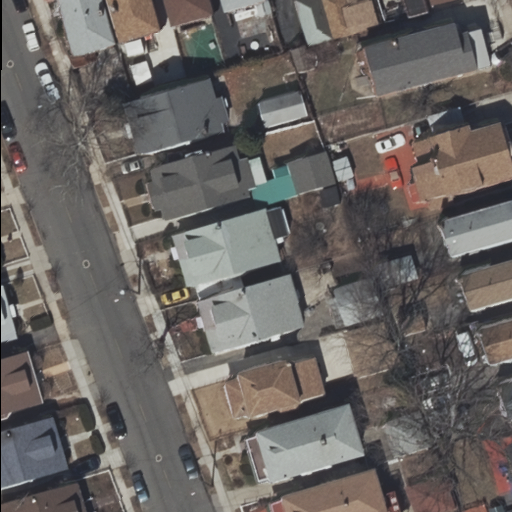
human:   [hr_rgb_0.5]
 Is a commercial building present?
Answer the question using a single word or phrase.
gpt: no

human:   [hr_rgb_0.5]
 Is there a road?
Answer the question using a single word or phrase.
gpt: yes

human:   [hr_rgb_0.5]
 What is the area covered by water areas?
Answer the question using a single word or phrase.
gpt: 0m2

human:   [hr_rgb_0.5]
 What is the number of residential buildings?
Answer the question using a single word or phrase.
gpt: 36

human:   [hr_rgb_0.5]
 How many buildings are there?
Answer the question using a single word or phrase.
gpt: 36

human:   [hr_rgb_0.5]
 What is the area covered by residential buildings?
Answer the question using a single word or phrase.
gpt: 3037m2

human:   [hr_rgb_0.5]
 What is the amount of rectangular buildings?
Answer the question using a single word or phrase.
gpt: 30

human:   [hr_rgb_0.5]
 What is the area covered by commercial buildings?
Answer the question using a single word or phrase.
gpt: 0m2

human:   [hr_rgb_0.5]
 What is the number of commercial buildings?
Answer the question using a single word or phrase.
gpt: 0

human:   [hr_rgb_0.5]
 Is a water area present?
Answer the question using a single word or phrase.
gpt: no

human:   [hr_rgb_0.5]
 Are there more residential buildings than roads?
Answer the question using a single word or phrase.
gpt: yes

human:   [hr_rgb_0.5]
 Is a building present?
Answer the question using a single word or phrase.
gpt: yes

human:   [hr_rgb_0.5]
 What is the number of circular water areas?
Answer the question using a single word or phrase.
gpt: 0

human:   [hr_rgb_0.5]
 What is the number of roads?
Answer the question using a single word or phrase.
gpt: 1

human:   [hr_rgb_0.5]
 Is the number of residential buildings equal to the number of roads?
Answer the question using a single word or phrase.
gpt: no

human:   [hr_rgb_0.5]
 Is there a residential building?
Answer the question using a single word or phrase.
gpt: yes

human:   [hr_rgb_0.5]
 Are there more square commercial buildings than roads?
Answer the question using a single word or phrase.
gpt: no

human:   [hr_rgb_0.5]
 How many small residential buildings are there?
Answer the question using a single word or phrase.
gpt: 26

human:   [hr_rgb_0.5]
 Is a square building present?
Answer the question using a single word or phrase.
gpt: no

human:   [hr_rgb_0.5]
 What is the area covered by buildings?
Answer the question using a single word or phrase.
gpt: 3037m2

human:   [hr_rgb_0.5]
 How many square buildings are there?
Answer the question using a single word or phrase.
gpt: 0

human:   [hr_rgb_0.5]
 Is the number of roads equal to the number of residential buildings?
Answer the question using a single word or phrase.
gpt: no

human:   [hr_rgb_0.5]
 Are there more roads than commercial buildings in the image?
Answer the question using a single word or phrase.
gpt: yes

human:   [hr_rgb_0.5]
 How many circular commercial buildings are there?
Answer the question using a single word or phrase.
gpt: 0

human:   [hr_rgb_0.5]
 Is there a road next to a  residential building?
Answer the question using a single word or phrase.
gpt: yes

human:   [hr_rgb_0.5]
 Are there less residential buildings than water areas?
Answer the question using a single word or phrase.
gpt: no

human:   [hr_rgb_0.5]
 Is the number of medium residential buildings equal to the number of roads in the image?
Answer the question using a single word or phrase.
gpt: no

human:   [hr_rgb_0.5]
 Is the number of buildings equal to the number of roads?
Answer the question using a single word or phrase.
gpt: no

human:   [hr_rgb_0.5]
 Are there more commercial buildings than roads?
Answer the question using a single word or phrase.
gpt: no

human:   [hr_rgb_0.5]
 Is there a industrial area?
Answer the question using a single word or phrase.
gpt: no

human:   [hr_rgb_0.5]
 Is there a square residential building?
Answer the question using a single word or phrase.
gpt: no

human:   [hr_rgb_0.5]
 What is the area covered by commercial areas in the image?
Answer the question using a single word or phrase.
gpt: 0m2

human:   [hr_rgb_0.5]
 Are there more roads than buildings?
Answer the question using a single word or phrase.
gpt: no

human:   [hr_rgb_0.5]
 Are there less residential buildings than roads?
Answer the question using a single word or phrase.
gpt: no

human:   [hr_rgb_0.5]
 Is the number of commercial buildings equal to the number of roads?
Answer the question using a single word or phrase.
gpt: no

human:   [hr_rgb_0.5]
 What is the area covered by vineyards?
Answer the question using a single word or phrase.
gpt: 0m2

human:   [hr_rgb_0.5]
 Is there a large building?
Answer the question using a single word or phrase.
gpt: no

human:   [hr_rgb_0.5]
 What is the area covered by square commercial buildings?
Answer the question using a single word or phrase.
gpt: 0m2

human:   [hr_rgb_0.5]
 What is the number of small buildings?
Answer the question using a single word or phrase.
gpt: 26

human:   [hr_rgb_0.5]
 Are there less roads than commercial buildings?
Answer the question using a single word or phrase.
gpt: no

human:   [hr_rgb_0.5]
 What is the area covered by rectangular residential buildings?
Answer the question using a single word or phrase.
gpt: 1782m2

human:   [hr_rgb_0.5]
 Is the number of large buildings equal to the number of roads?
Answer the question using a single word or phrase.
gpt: no

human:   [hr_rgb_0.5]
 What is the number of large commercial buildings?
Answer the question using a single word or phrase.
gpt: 0

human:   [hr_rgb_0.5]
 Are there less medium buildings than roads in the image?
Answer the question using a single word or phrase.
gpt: no

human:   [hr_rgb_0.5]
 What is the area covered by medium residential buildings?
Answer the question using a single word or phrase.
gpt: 1877m2

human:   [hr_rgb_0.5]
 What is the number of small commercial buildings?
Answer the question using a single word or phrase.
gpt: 0

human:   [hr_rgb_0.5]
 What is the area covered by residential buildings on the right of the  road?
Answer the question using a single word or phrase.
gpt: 2668m2

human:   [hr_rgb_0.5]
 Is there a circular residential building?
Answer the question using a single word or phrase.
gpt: no

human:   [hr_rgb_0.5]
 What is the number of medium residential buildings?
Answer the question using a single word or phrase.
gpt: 10

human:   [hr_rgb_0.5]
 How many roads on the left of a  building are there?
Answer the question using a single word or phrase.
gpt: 1

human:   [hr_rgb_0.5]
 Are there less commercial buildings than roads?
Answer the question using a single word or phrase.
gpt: yes

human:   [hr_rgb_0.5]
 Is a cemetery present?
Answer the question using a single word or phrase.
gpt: no

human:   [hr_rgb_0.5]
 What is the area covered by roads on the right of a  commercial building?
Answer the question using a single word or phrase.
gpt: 0m2

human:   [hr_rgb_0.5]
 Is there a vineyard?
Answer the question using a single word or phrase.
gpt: no

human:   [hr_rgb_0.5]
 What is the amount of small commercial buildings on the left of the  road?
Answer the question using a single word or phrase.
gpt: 0

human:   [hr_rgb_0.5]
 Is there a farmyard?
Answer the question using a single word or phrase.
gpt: no

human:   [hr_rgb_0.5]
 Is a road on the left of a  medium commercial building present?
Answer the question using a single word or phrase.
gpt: no

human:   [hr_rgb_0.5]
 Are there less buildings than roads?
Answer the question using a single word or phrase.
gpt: no

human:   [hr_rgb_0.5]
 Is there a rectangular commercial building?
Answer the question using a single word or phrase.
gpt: no

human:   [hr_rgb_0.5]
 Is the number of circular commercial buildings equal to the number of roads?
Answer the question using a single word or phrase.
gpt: no

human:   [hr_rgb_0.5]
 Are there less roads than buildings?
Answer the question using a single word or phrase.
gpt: yes

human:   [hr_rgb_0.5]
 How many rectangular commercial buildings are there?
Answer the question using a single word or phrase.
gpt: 0

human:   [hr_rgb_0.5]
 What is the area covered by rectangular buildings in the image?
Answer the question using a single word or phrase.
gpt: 1782m2

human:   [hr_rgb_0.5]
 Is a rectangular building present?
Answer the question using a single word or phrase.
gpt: yes